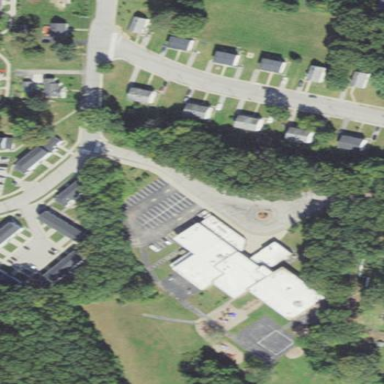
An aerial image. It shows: School.